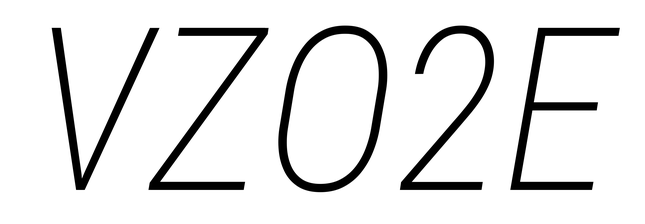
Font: Roboto-Italic_Condensed_ExtraLight_Italic